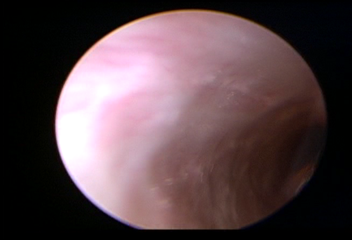
Modality: WLC
Class: Normal mucosa
Bladder cancer association: No